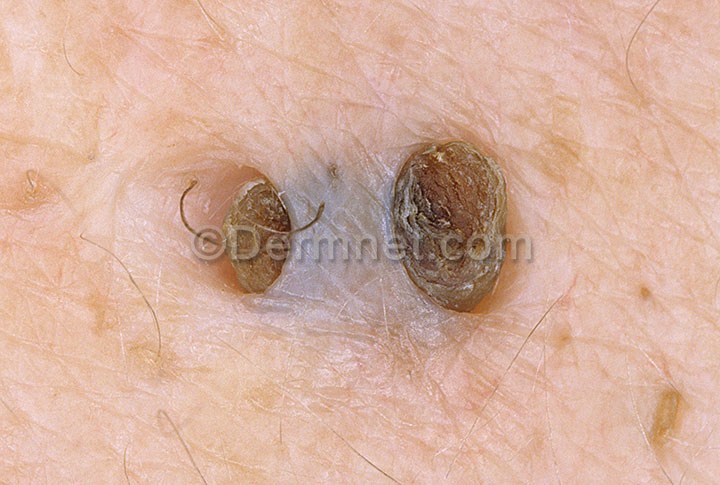
Disease: Acne and Rosacea Photos